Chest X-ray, PA view. Patient: 50 years old, sex M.
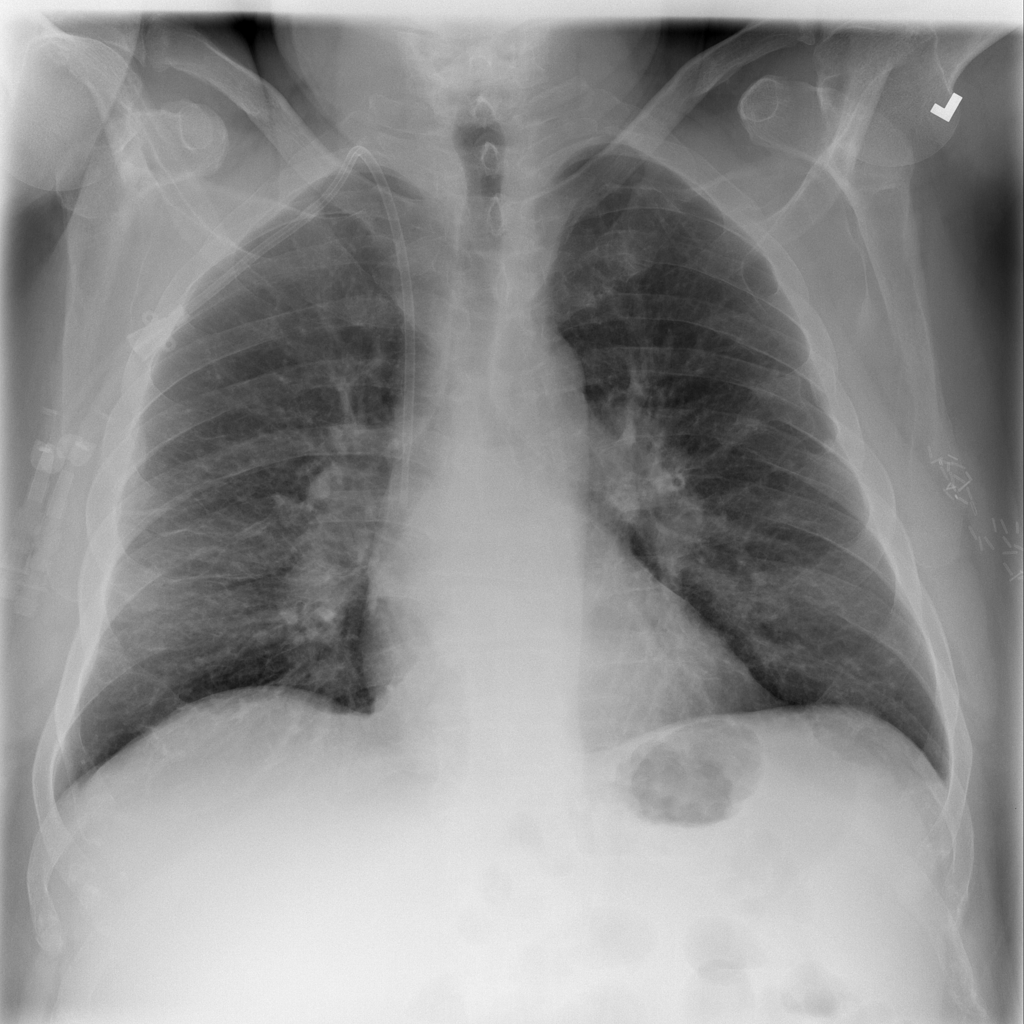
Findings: No Finding